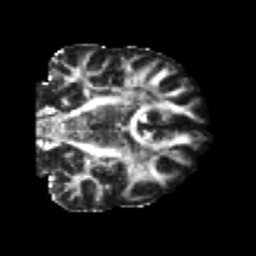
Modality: FA
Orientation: coronal
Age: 25
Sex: male
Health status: healthy
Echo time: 0.074 s